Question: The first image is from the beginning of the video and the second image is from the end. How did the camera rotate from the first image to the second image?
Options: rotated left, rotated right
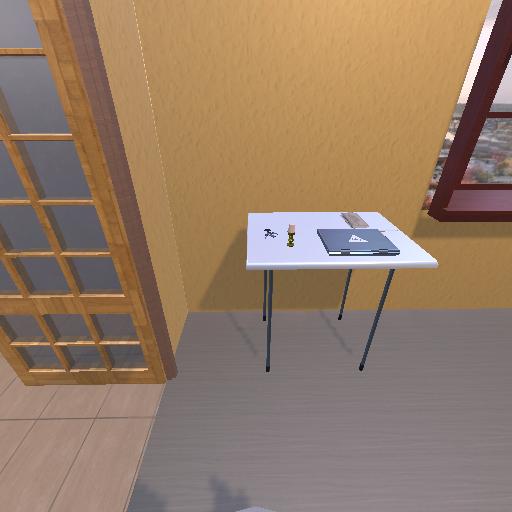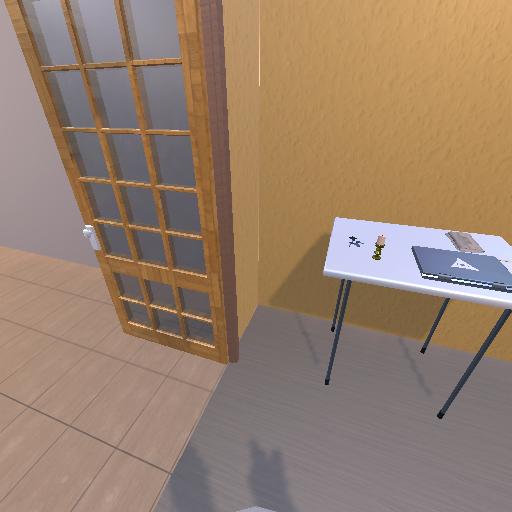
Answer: rotated left